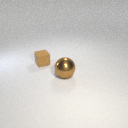
large brown metal sphere to the right of small brown rubber cube